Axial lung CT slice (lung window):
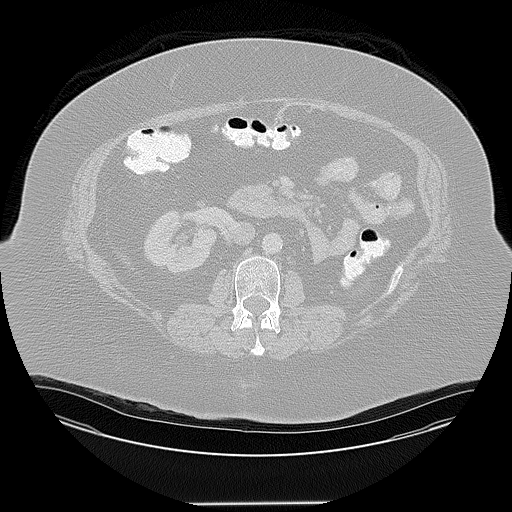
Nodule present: no